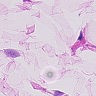
Metastatic tissue present: no